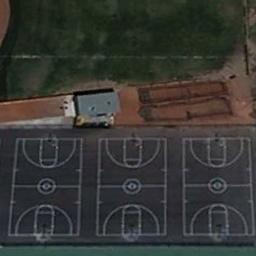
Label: basketball_court